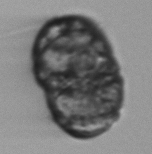
Label: Margalefidinium